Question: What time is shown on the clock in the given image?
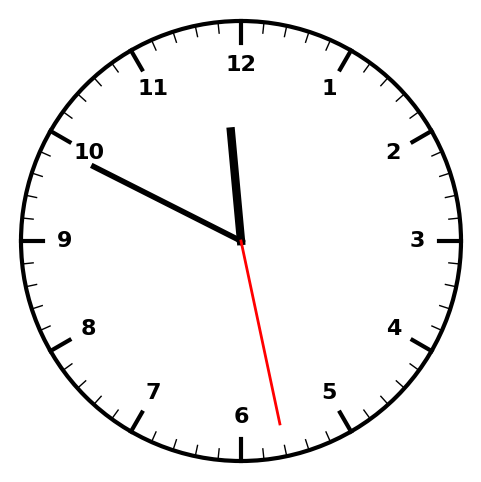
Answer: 11:49:28